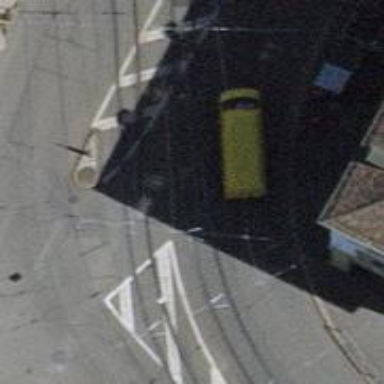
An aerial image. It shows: Tram level crossing on railway.